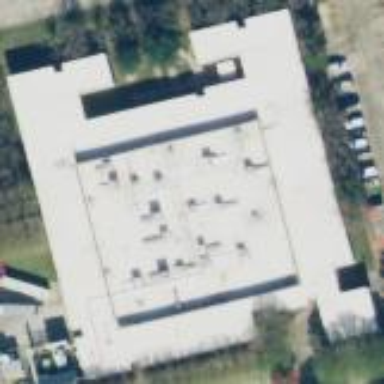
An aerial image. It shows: Hospital building.